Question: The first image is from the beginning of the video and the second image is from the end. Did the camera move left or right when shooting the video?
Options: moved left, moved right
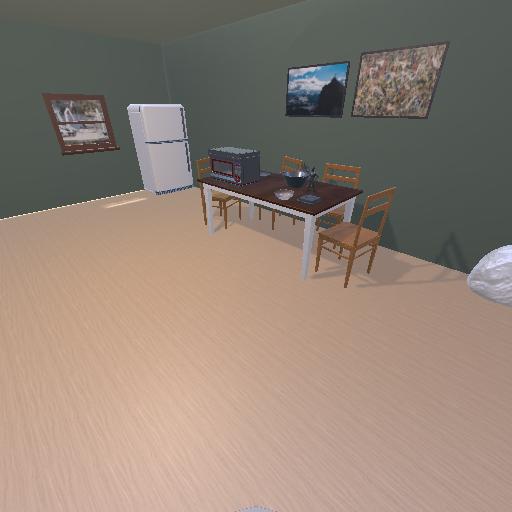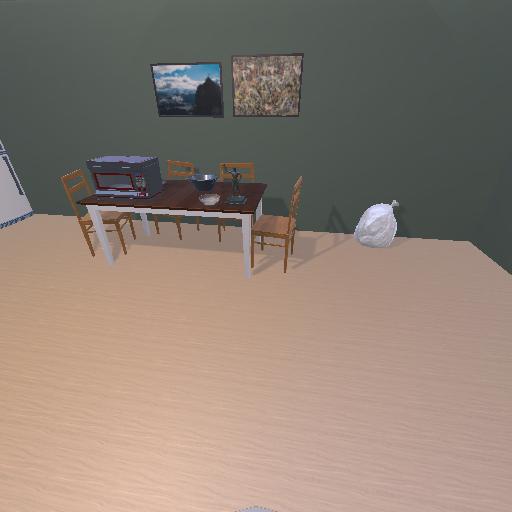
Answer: moved left